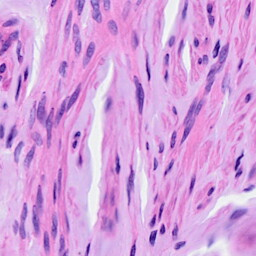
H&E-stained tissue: Ovarian